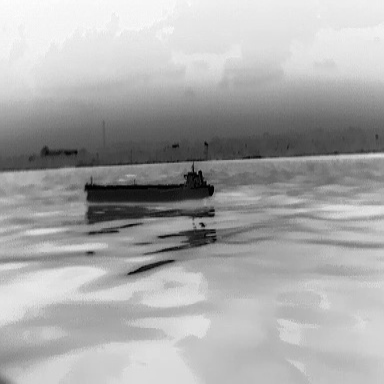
There is a liner in the infrared image.